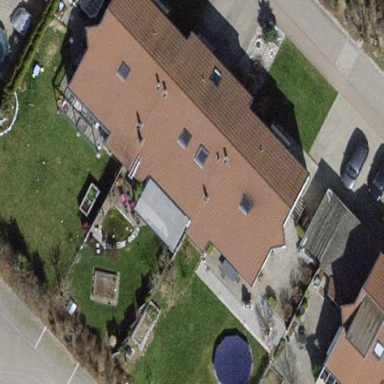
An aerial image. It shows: Terrace building with gabled roof.